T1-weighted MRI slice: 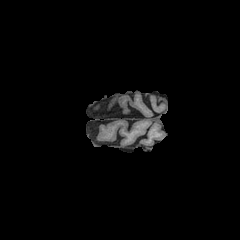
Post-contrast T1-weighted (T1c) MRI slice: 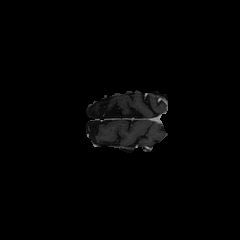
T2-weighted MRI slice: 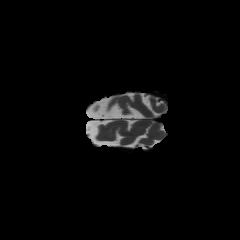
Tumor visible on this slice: no